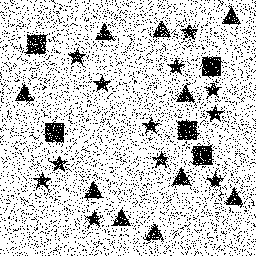
Squares: 5
Triangles: 10
Stars: 12
Total shapes: 27